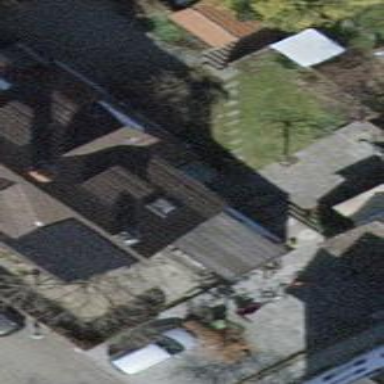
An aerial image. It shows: Building with tile roof.